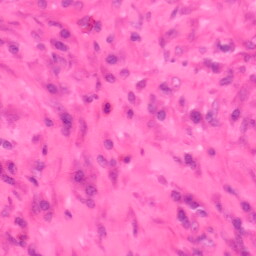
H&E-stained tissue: Colon